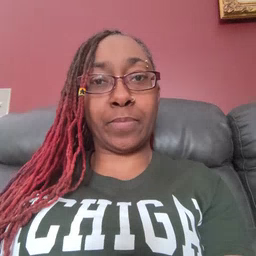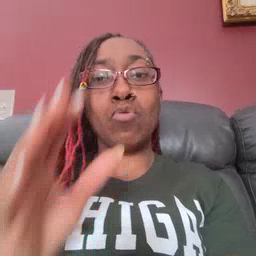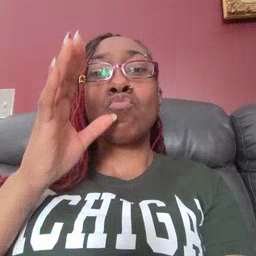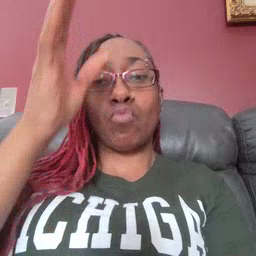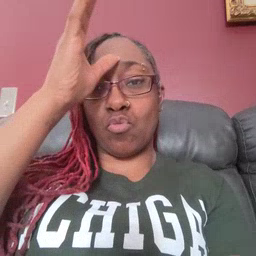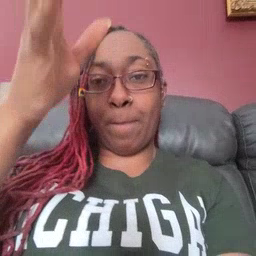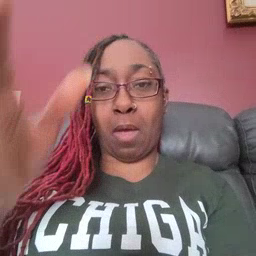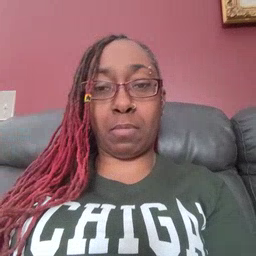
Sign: grandpa